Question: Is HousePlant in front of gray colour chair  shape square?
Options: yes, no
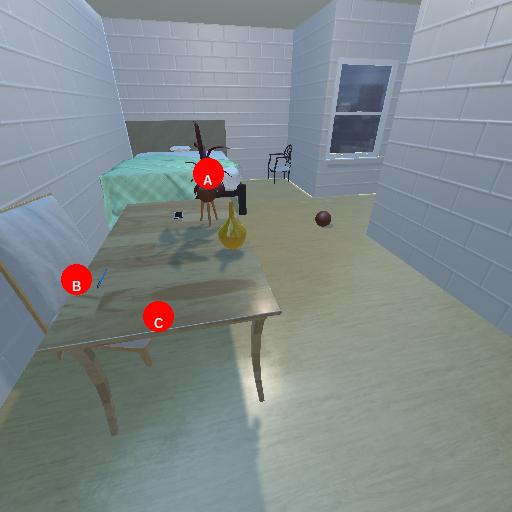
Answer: yes